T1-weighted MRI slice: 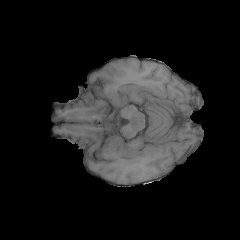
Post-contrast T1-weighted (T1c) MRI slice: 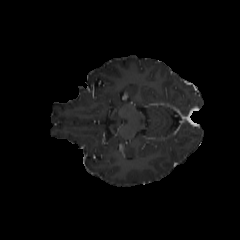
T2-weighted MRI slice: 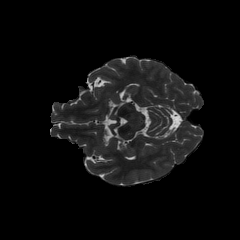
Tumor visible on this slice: no